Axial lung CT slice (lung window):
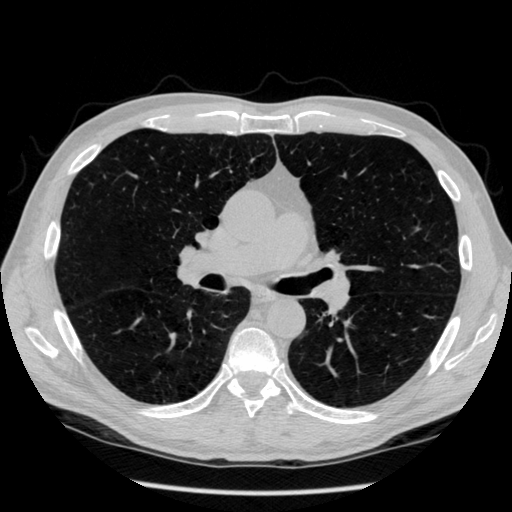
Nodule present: no